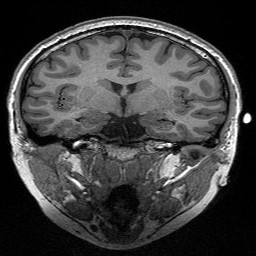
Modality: T1w
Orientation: sagittal
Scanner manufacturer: siemens
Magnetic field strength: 3 T
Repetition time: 2.3 s
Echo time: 0.00298 s